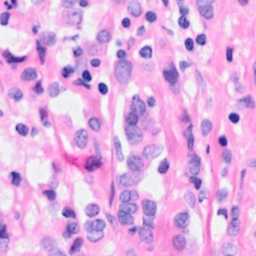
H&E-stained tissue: Breast